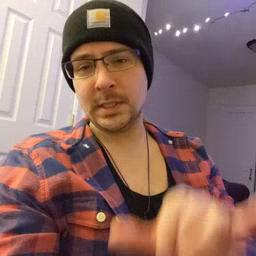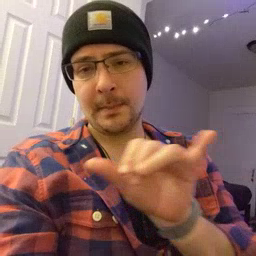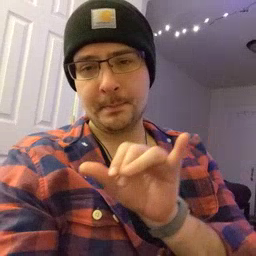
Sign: same